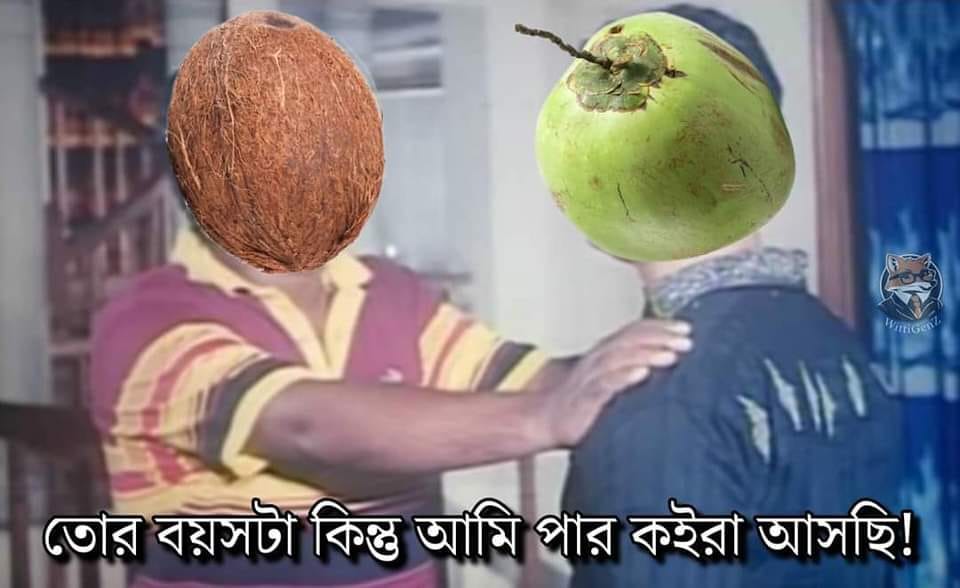
Text: তোর বয়স টা কিন্তু আমি পার কইরা আসছি
Label: Non Hate